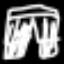
Label: pants